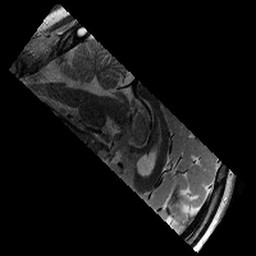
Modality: T2w
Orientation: sagittal
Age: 13
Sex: male
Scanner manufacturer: siemens
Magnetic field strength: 3 T
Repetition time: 9.23 s
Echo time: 0.067 s